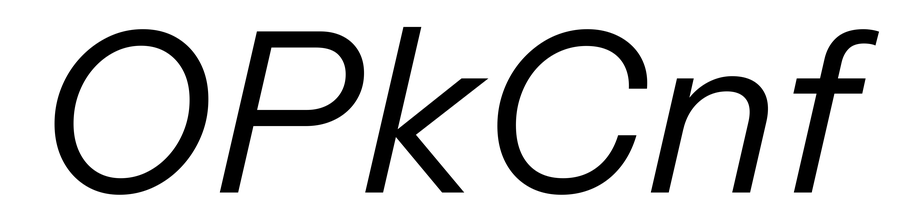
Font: InstrumentSans-Italic_Italic